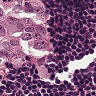
Metastatic tissue present: yes